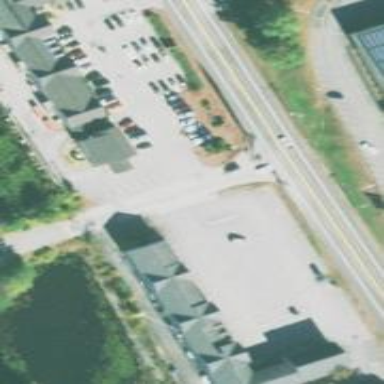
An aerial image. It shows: Retail area.